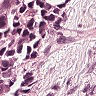
Metastatic tissue present: yes